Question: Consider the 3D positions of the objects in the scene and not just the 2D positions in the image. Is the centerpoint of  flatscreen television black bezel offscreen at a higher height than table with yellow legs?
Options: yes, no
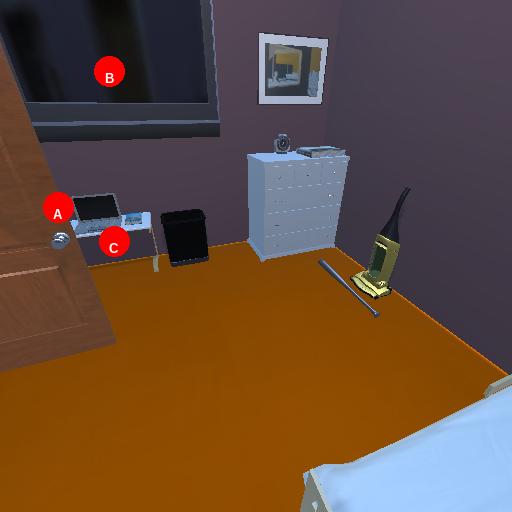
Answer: yes